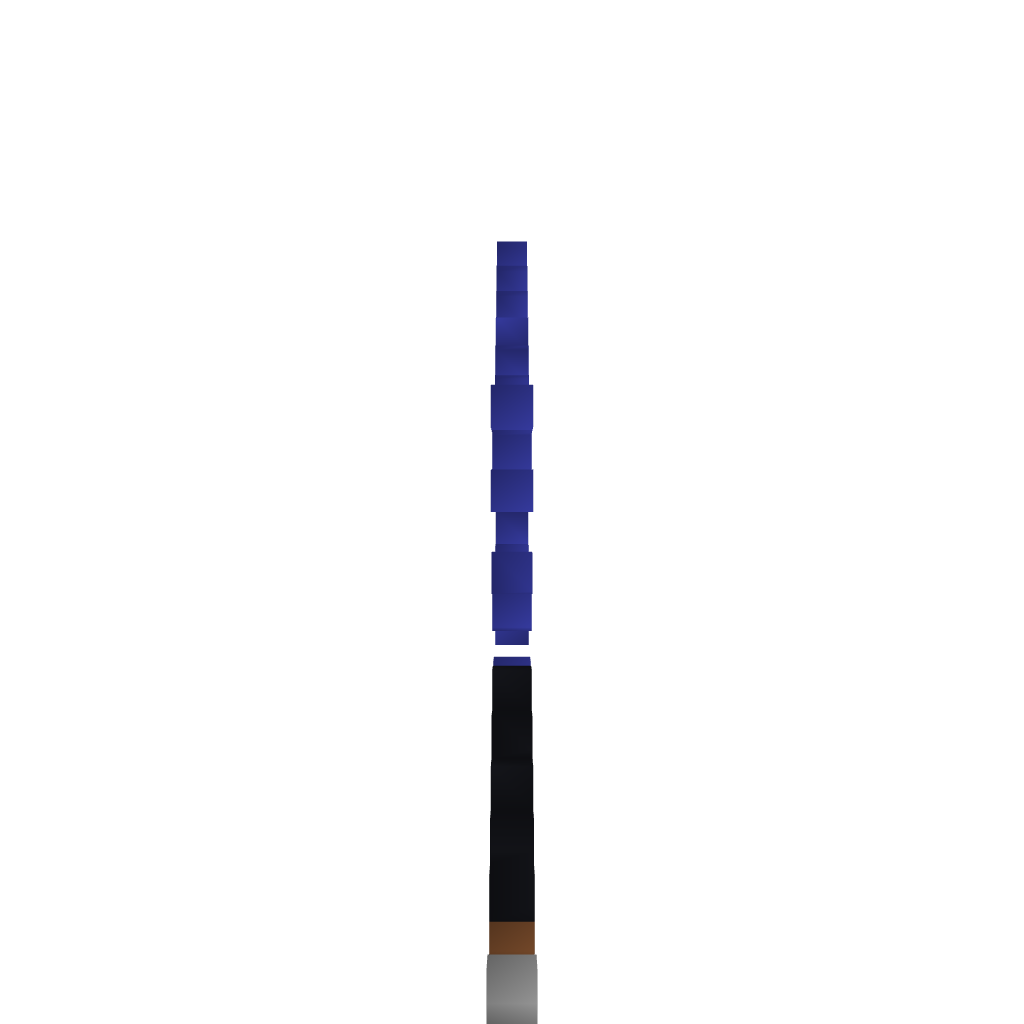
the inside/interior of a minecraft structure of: Dark Sword - By Cybersneeze